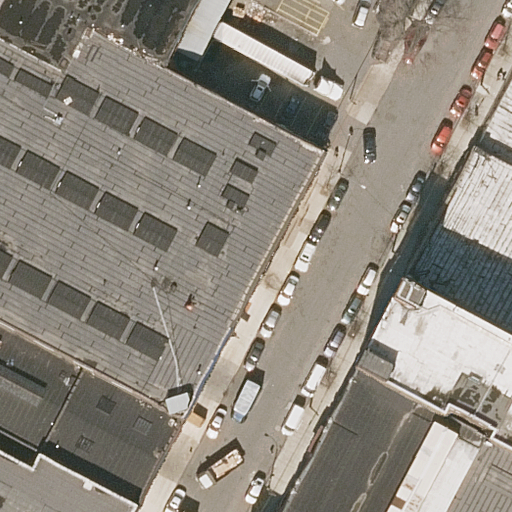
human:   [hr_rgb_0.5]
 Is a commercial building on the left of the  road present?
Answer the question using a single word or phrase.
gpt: no

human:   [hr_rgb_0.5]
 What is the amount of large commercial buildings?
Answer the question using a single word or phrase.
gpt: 0

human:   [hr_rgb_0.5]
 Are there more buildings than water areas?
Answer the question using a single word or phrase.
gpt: yes

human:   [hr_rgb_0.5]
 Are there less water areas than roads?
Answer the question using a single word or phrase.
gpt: yes

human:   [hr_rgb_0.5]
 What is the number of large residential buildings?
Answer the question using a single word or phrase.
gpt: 2

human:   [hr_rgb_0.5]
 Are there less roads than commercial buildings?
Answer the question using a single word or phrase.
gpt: no

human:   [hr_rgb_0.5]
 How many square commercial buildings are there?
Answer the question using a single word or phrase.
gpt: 0

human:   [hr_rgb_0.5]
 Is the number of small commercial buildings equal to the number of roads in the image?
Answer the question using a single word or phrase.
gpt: no

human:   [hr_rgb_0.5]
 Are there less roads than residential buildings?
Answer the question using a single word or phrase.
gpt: yes

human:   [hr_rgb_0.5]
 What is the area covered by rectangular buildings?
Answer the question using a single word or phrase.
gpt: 2571m2

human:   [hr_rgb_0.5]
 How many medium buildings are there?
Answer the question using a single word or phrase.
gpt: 3

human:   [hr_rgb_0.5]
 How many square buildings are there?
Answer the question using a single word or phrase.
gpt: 0

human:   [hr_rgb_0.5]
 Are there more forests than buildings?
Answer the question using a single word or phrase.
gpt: no

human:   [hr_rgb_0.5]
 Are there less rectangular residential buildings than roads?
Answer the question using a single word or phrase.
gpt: no

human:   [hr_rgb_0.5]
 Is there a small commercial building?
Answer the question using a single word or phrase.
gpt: no

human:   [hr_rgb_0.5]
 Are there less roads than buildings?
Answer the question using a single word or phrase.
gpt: yes

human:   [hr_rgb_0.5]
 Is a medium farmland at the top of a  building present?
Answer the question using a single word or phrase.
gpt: no

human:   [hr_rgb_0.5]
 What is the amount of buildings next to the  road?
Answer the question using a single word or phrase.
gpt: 5

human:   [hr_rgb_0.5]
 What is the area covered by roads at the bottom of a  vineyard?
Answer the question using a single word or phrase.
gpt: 0m2

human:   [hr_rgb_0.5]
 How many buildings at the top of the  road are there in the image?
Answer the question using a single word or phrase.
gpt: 1

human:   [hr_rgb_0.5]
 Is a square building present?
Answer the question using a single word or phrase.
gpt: no

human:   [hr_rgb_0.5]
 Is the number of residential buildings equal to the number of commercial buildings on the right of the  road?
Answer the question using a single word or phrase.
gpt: no

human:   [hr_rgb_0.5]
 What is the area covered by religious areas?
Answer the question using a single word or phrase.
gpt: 0m2

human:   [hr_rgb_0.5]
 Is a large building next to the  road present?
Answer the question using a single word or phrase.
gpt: yes

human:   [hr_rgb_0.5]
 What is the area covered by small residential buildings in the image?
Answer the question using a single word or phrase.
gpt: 0m2

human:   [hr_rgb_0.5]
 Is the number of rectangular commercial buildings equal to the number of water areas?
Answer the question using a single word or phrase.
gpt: yes

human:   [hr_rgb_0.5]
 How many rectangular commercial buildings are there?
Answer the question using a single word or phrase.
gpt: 0

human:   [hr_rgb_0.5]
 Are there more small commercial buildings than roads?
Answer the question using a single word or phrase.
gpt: no

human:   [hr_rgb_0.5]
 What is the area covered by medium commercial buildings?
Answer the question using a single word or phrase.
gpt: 0m2

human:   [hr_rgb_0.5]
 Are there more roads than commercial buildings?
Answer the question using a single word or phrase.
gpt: yes

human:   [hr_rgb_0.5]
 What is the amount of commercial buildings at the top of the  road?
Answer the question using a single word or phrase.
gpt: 0

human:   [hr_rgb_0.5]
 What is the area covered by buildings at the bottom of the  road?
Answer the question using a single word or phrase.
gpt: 1740m2

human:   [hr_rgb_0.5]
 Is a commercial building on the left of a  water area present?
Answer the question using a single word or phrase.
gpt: no

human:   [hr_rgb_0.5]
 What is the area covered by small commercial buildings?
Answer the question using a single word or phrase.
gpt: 0m2

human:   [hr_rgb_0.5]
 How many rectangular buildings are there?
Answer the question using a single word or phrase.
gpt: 5

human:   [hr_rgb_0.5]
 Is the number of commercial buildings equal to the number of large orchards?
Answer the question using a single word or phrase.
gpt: yes